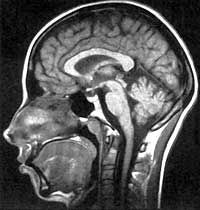
Label: notumor